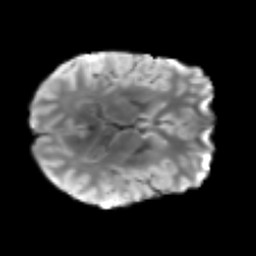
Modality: T2w
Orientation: axial
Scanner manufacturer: siemens
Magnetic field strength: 3 T
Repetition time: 3.6 s
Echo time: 0.092 s